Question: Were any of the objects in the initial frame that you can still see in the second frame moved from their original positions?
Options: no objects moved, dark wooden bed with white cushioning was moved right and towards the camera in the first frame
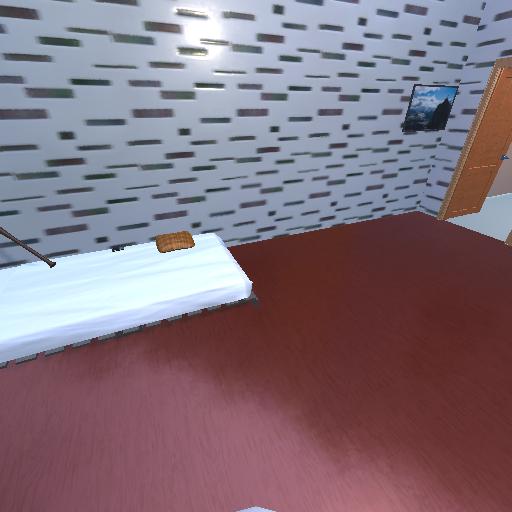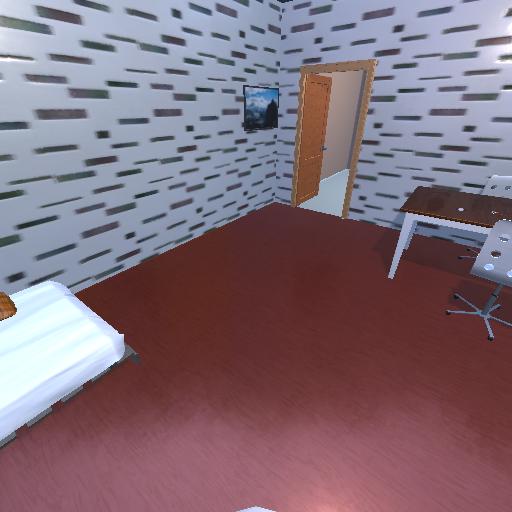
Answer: no objects moved